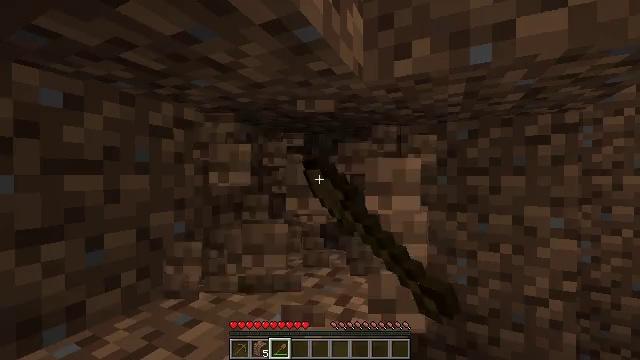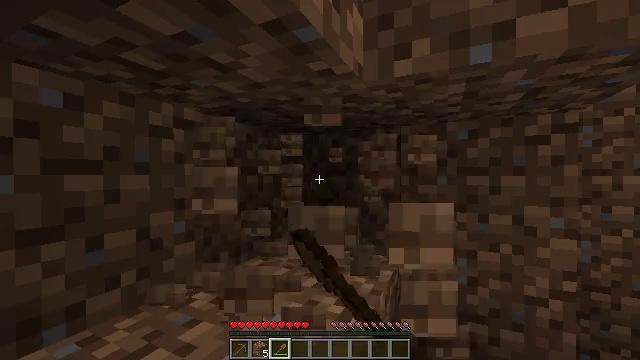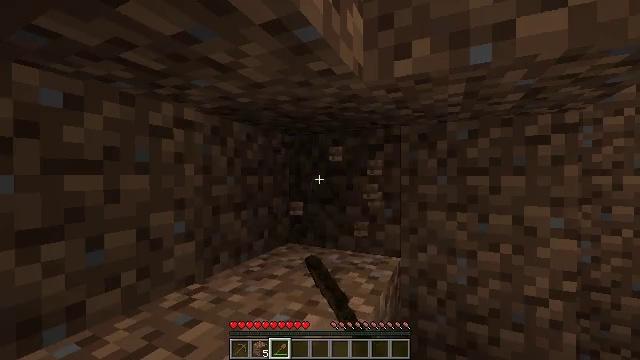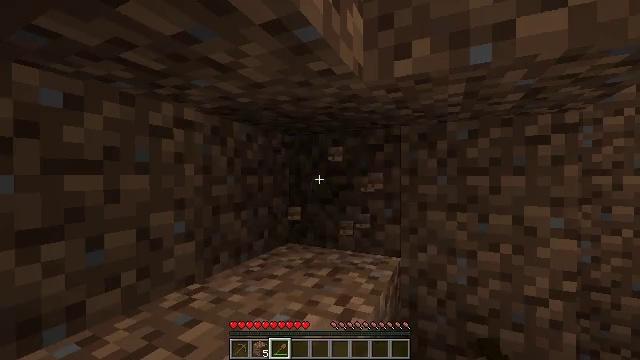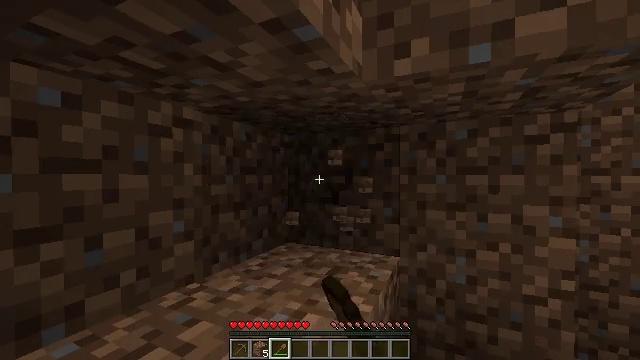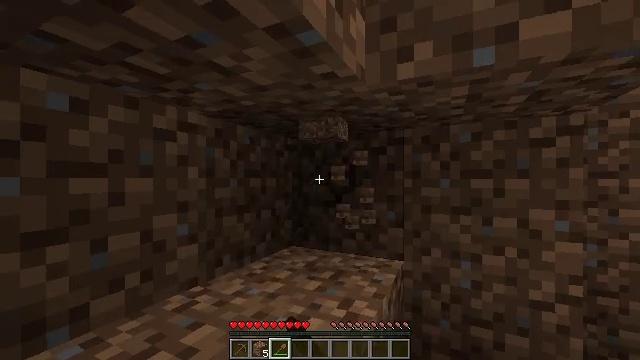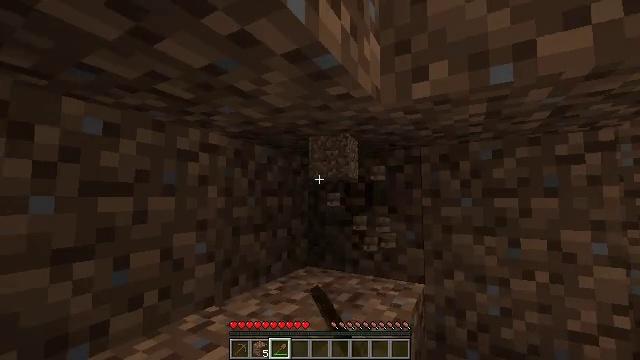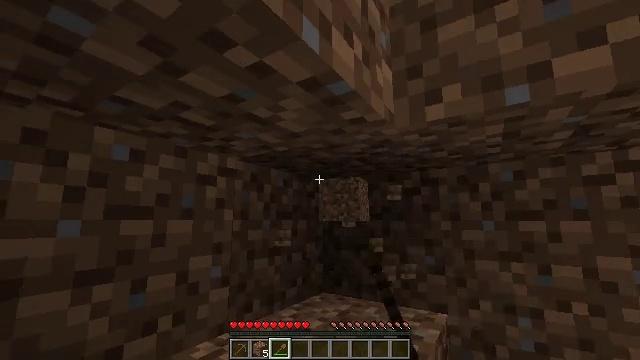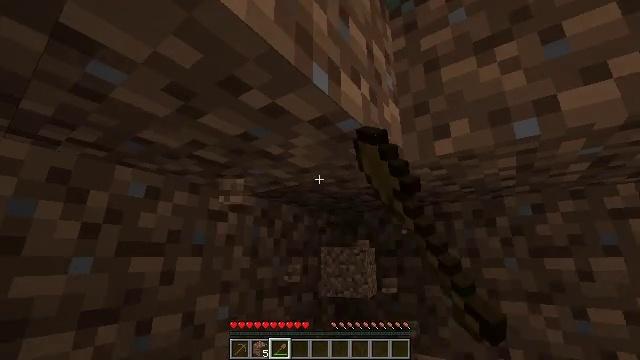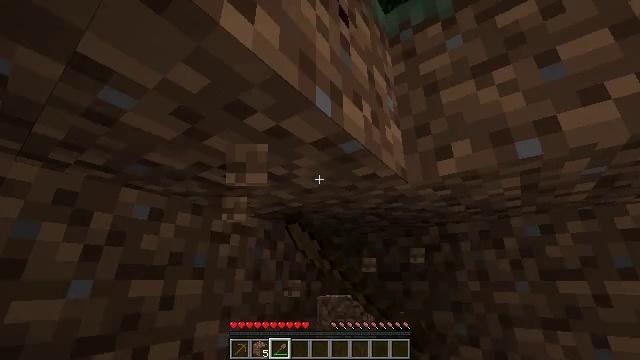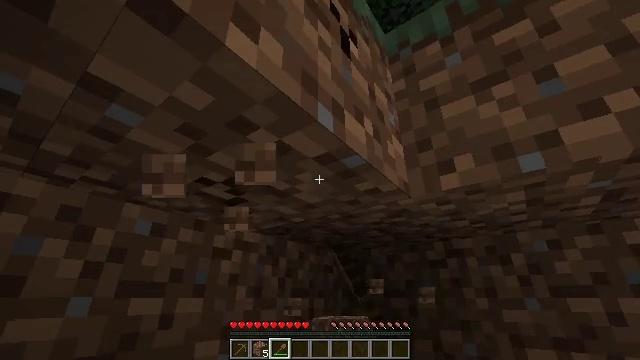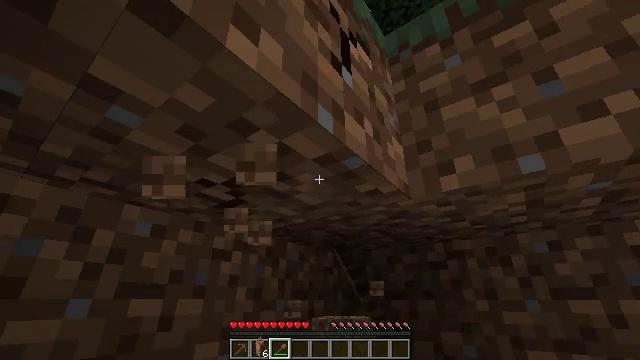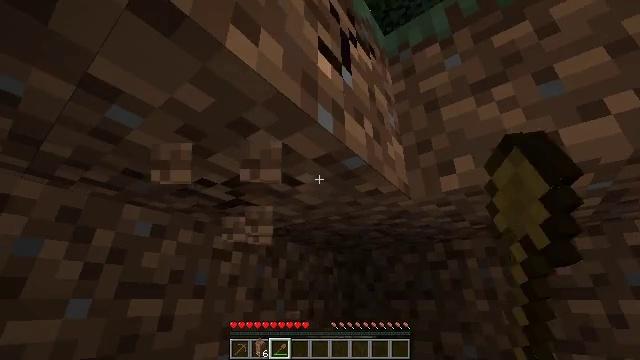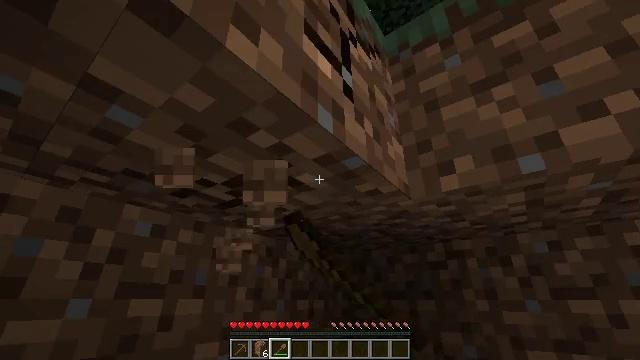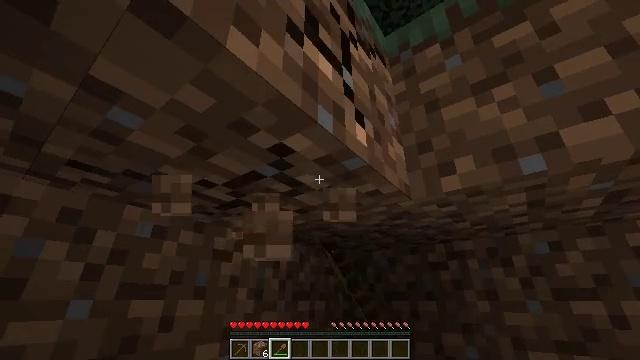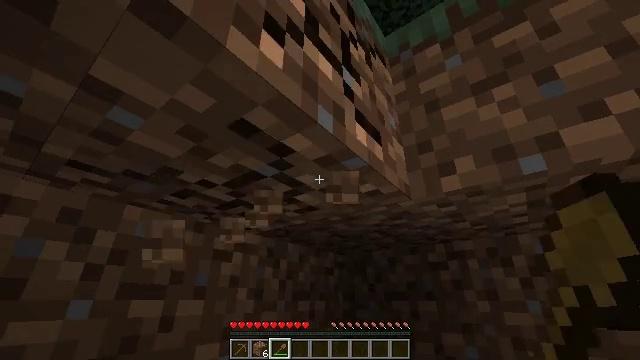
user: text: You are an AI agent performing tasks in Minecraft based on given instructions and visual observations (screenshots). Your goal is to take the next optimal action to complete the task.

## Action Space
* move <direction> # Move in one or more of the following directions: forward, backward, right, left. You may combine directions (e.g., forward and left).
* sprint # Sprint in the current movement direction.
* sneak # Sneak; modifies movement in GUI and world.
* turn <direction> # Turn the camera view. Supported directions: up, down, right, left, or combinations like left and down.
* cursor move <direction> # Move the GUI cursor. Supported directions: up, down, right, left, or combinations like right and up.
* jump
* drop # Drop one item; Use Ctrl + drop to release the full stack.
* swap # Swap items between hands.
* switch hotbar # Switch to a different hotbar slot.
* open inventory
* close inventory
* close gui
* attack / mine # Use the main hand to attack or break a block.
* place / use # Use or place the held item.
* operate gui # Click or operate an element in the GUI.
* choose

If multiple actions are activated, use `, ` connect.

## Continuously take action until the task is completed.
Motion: motion action
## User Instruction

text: Gather grass block for landscaping.
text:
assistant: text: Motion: attack / mine
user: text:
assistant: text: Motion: attack / mine
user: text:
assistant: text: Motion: attack / mine
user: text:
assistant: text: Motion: attack / mine
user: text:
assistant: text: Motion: attack / mine
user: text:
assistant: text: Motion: turn left and up, attack / mine
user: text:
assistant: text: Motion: turn left and up, attack / mine
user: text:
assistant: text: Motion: turn left and up, attack / mine
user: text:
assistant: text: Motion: turn up, attack / mine
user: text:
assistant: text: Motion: turn up, attack / mine
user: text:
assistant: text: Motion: attack / mine
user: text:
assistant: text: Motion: attack / mine
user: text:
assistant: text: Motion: attack / mine
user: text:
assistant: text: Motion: attack / mine
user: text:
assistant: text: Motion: attack / mine
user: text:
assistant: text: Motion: attack / mine
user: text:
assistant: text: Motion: attack / mine
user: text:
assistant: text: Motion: attack / mine
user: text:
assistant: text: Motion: attack / mine
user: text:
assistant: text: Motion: attack / mine
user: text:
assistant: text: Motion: turn left, attack / mine
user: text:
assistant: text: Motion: turn left and up, attack / mine
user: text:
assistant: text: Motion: turn left and up, attack / mine
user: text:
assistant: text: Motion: turn left, attack / mine
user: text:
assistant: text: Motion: turn left, attack / mine
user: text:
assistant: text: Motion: turn left, attack / mine
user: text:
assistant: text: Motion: attack / mine
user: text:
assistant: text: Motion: turn left, attack / mine
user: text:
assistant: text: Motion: attack / mine
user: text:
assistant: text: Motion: attack / mine